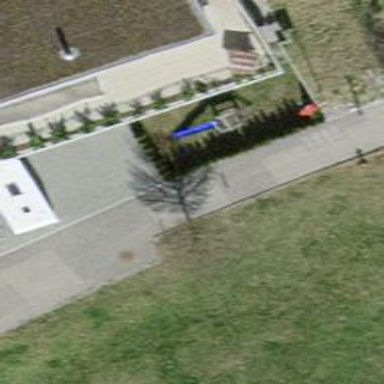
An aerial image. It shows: Bollard.